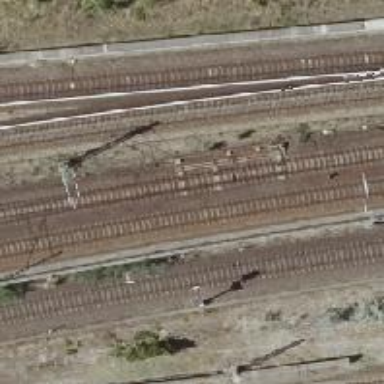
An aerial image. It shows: Site related to the railway.